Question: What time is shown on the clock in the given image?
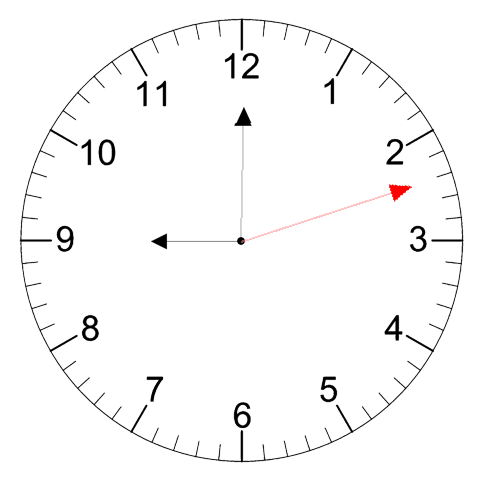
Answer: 09:00:12